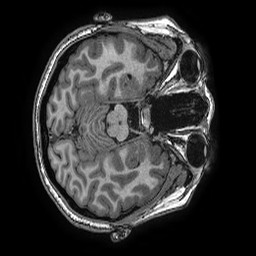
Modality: T1w
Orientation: axial
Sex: female
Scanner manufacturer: ge
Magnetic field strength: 3 T
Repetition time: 0.0077 s
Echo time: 0.003436 s